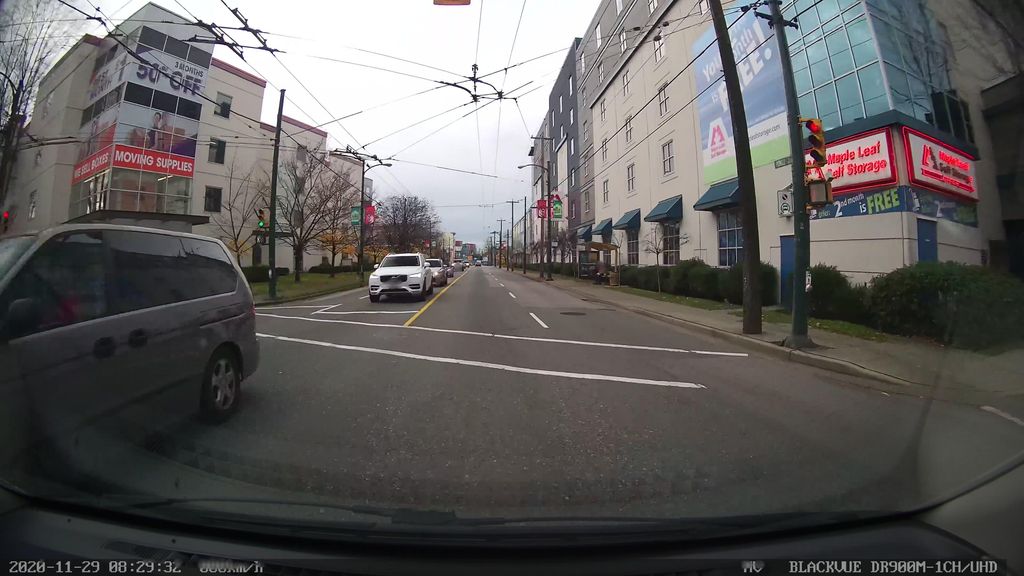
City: vancouver